Interaction volume radius: 5 \u00c5
Interaction volume height: 10 \u00c5
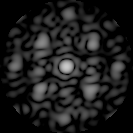
Disorder parameter: 0.4608